Interaction volume radius: 10 \u00c5
Interaction volume height: 35 \u00c5
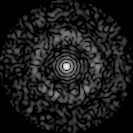
Disorder parameter: 0.8504